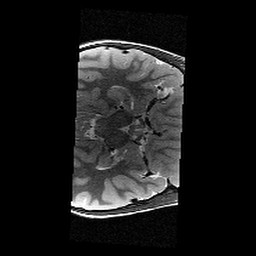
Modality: T2w
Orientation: axial
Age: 9
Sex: male
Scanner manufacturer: siemens
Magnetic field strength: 3 T
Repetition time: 9.23 s
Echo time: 0.067 s